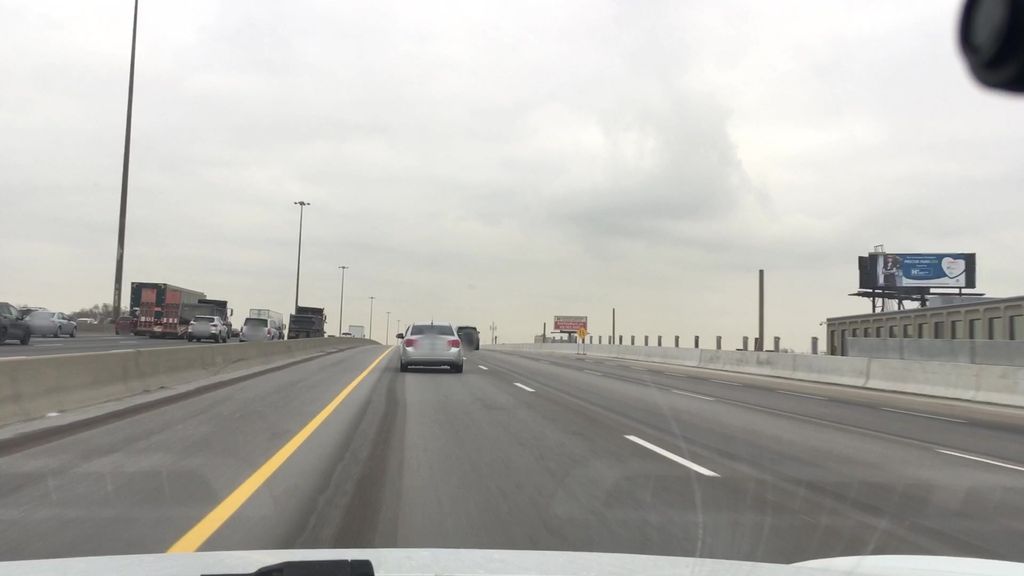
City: toronto